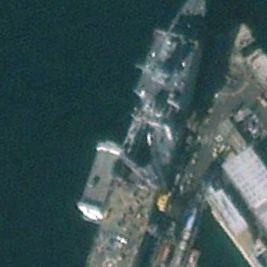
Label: combat